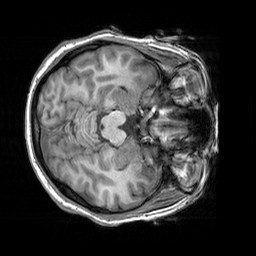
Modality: T1w
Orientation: axial
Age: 24
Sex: female
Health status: healthy
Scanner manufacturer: siemens
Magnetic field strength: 3 T
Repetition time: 2.3 s
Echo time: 0.00303 s